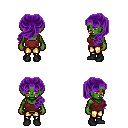
a pixel art fantasy rpg character, female body template, orc, green skin, maroon pirate shirt, gold greaves, purple princess hairstyle, black shoes, four views (front, back, left, right), 2x2 character sprite sheet, small pixel art, hard edges, no anti-aliasing